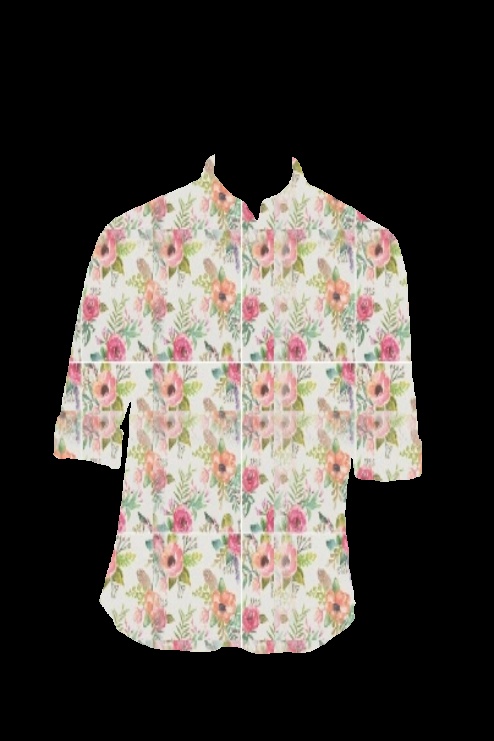
pink floral print tee